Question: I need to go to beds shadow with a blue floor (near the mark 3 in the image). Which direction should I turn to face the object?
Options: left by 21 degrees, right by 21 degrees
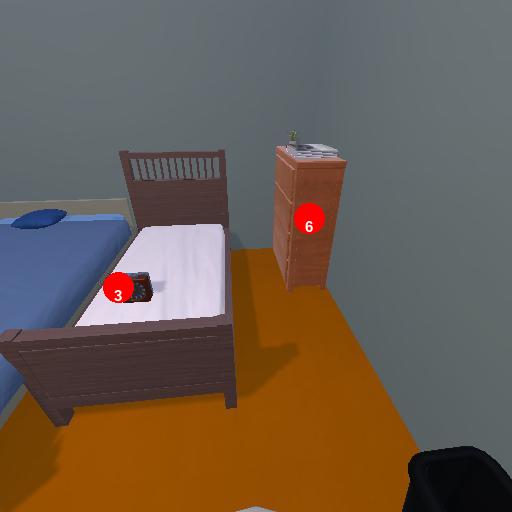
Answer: left by 21 degrees